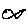
Label: fish